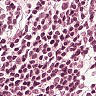
Metastatic tissue present: no